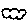
Label: cloud